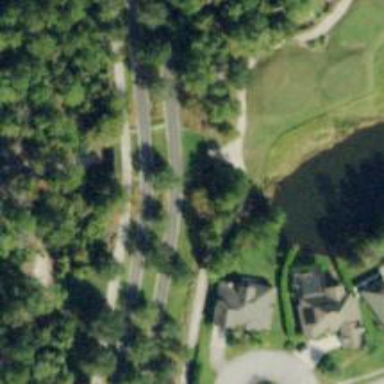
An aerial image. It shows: Path for both road and golf.